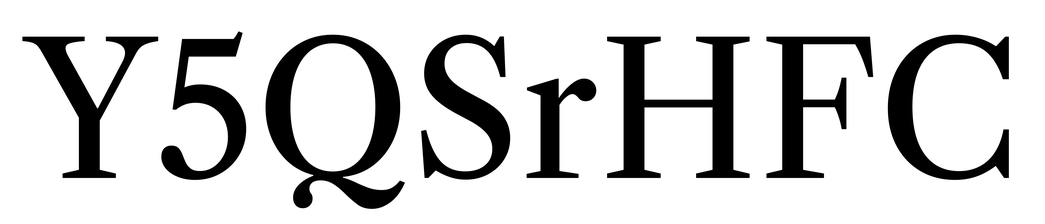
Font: LibreCaslonText_Regular